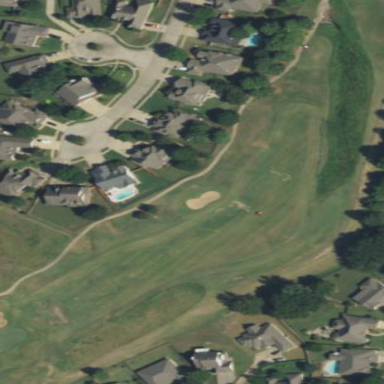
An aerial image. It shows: Golf fairway surrounded by grass.